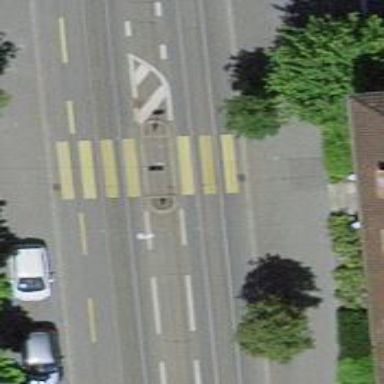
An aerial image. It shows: Tram crossing on the railway.